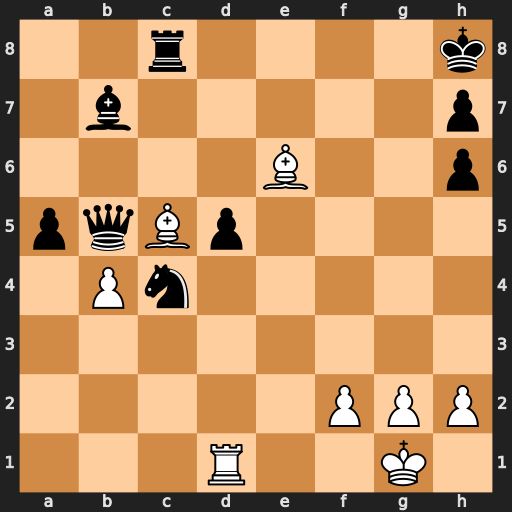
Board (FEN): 2r4k/1b5p/4B2p/pqBp4/1Pn5/8/5PPP/3R2K1
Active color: w
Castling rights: -
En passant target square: -
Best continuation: Bd4+ Ne5 Bxe5#